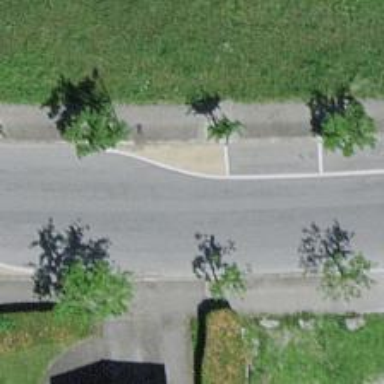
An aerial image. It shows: Broadleaved tree typically found along the streets.